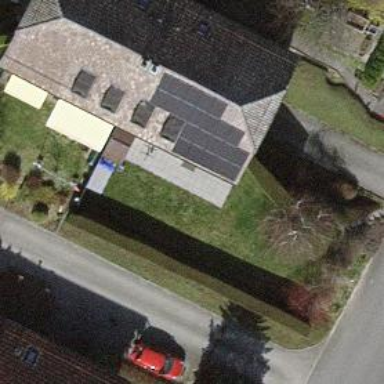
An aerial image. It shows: Simple and straightforward house.